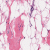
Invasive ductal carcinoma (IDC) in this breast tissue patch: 0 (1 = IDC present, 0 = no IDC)